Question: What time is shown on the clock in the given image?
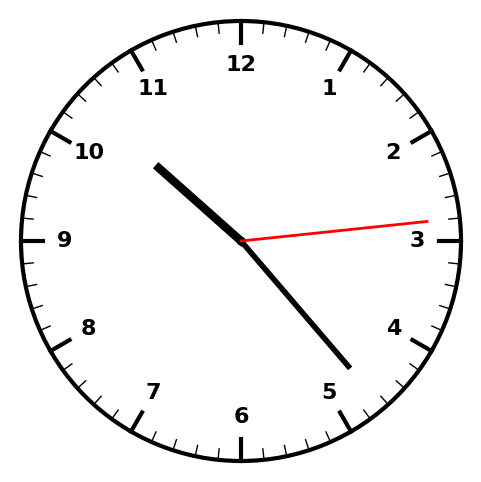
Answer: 10:23:14